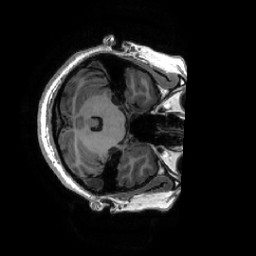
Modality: T1w
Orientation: axial
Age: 30
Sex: female
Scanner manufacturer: ge
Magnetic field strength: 3 T
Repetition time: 0.0073 s
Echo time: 0.003 s